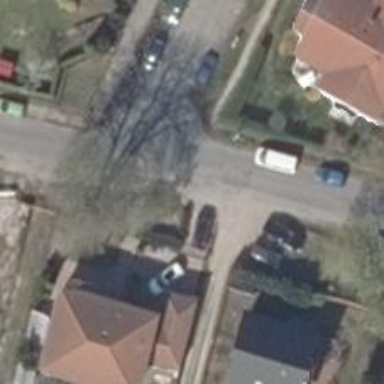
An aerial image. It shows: Residential road with sidewalks on both sides.